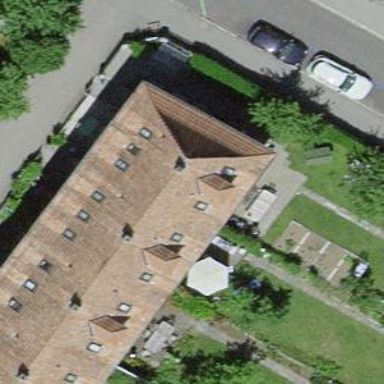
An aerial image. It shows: Residential building with gabled roof made of maroon roof tiles. The roof is oriented across the building.